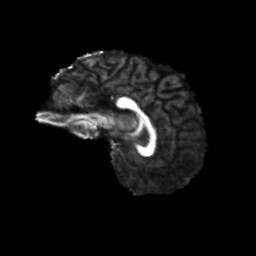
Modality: FA
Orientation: sagittal
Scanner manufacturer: siemens
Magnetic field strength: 3 T
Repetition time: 4 s
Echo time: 0.0594 s